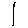
Label: line